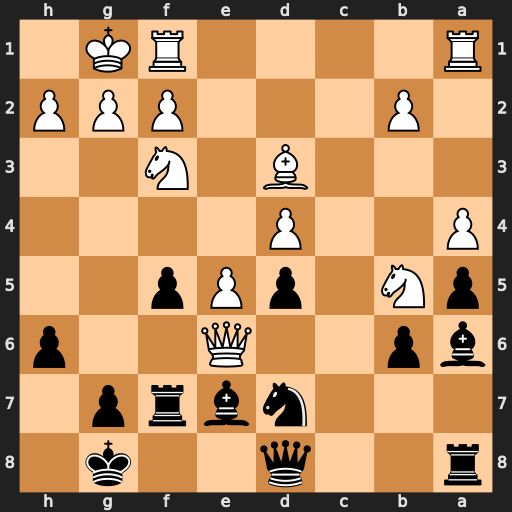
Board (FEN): r2q2k1/3nbrp1/bp2Q2p/pN1pPp2/P2P4/3B1N2/1P3PPP/R4RK1
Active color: b
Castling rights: -
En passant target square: -
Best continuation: Nf8 Qxf7+ Kxf7